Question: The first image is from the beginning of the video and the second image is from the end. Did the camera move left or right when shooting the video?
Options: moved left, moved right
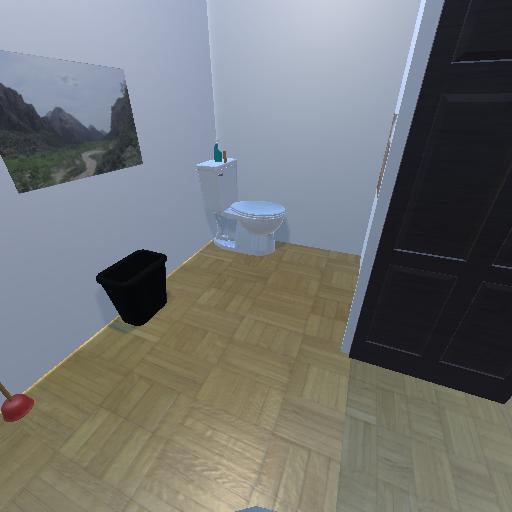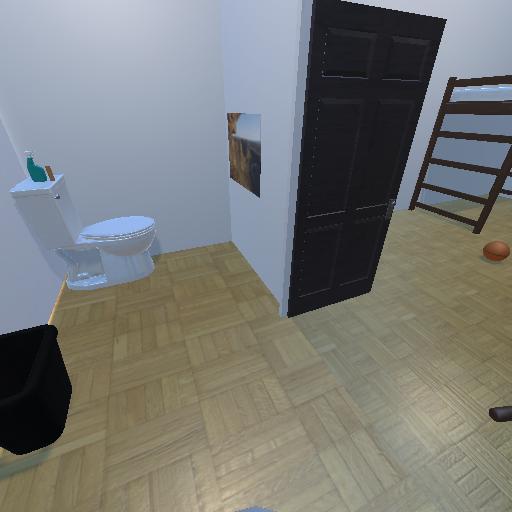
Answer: moved left